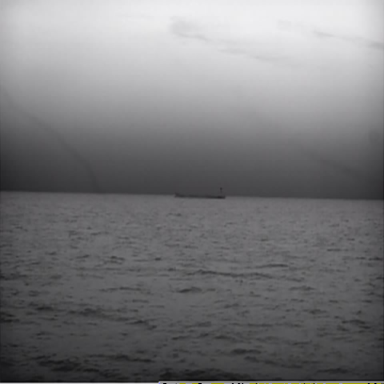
There is a liner in the infrared image.